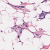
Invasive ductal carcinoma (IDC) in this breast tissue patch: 0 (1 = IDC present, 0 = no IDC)